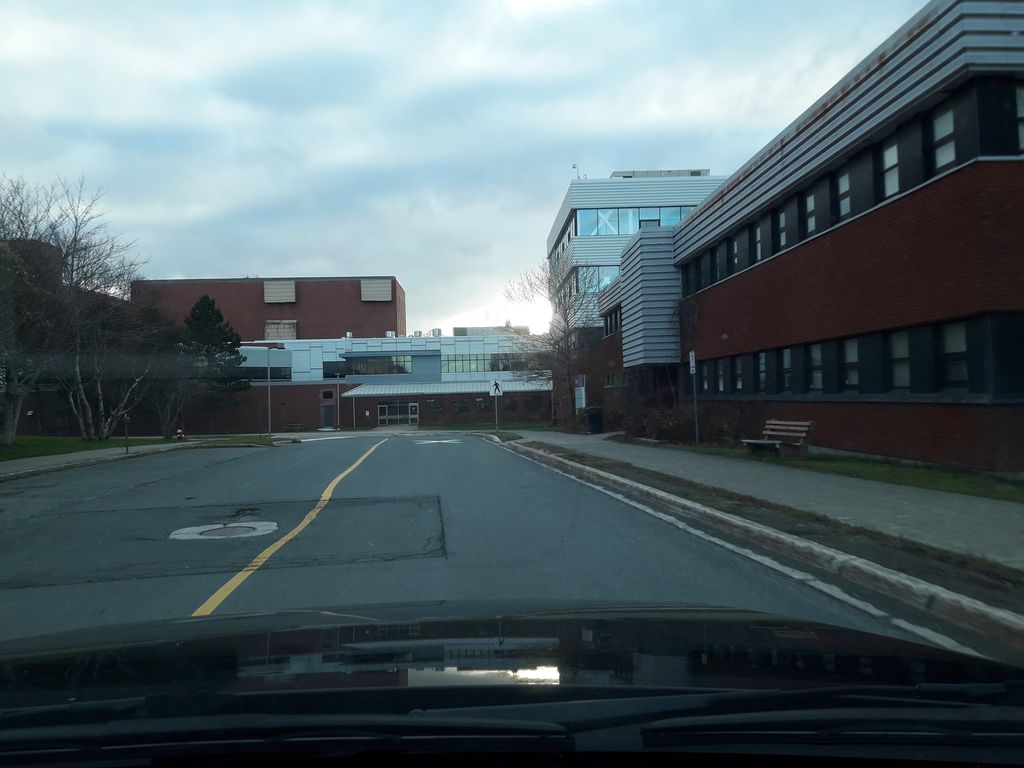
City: st_johns